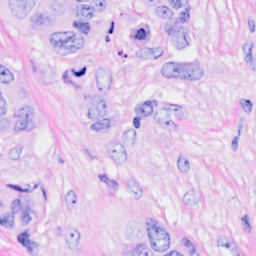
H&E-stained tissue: Breast